Field crop: maize
Growth stage: 2
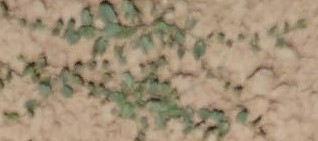
Species: convolvulus